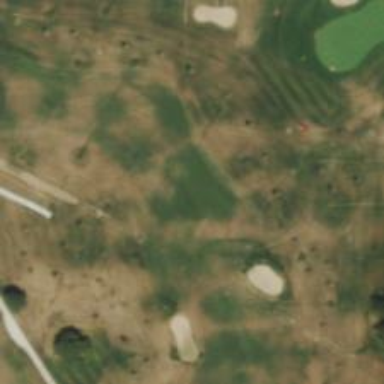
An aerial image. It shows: View of golf hole.